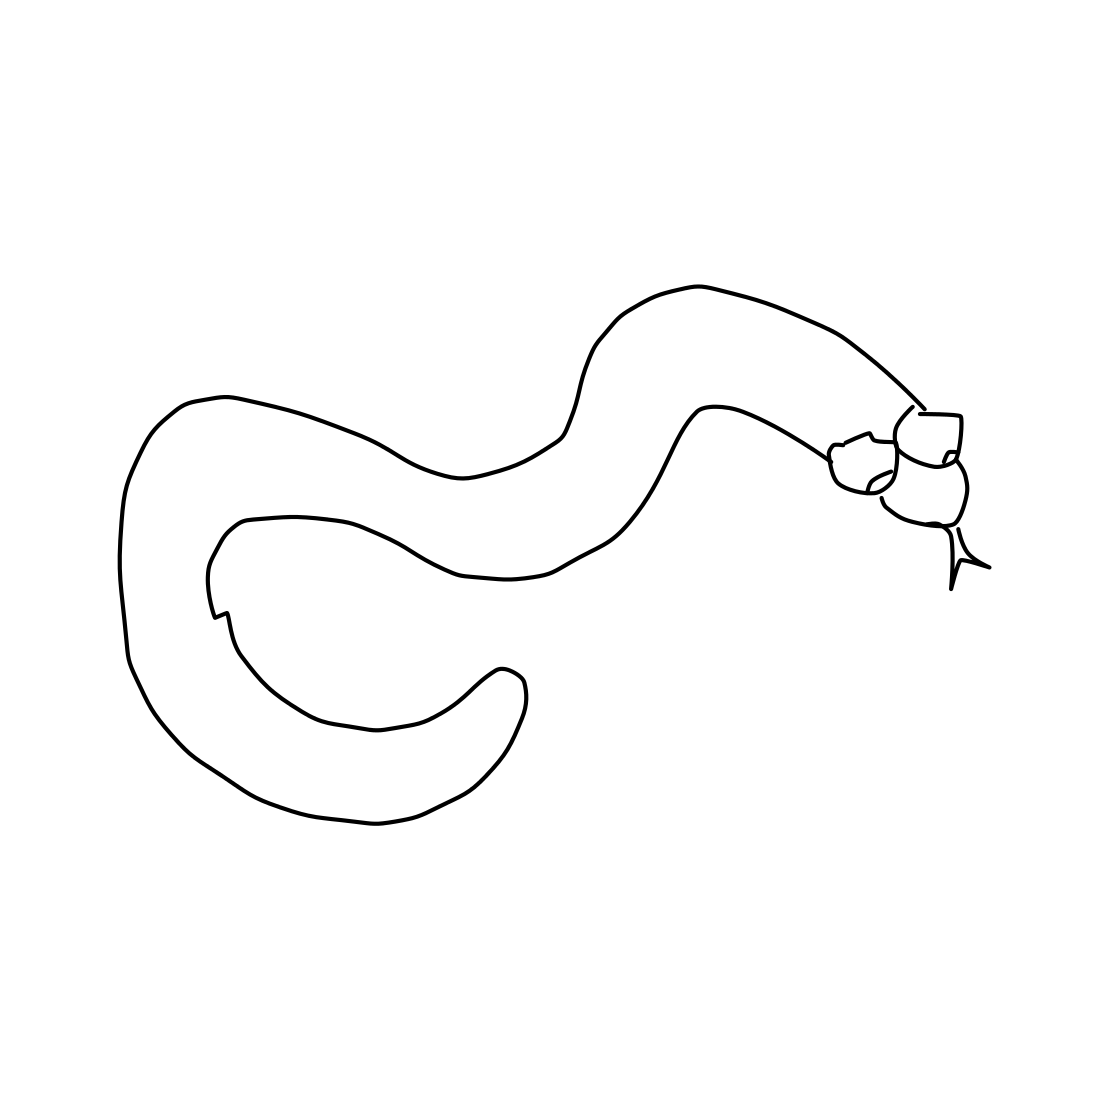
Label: snake